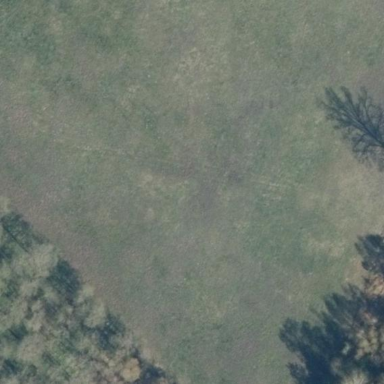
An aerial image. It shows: Beautiful meadow.